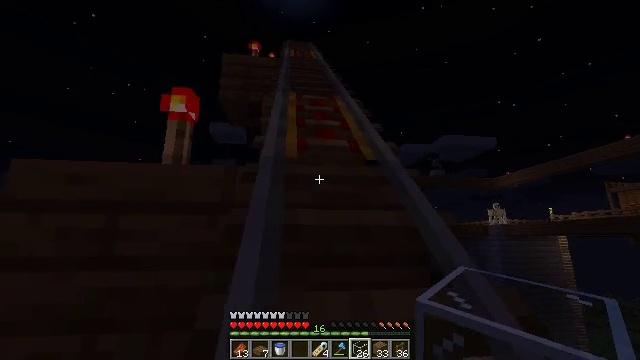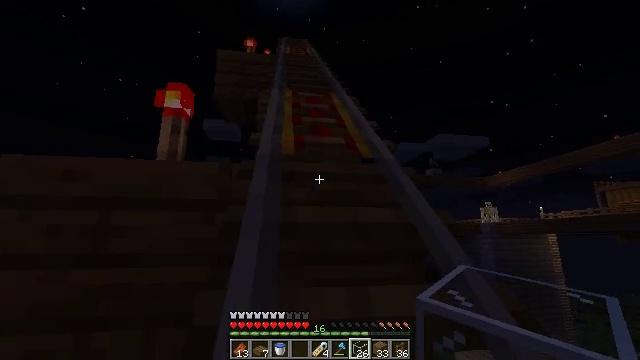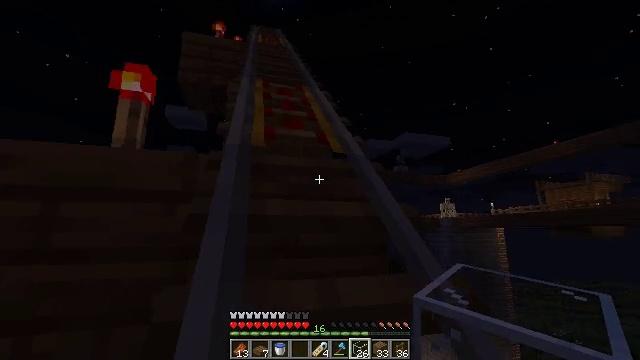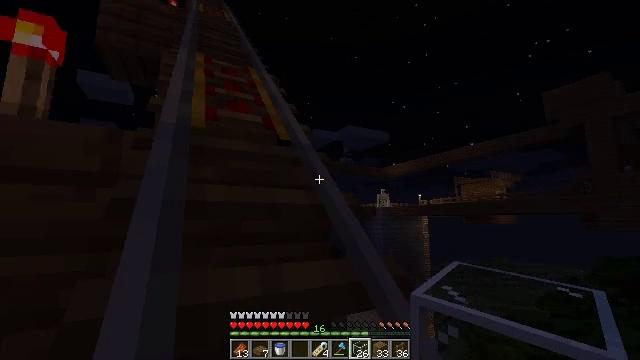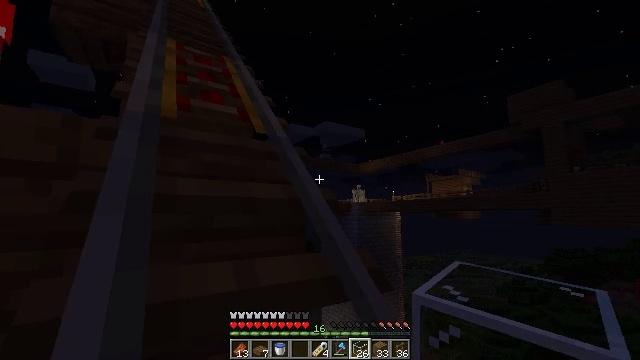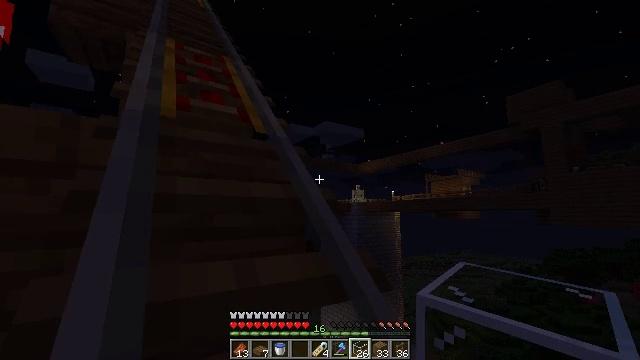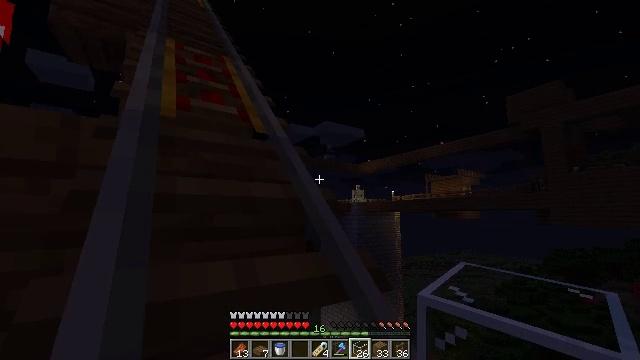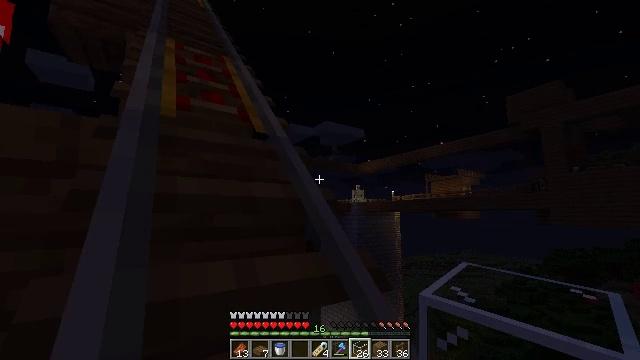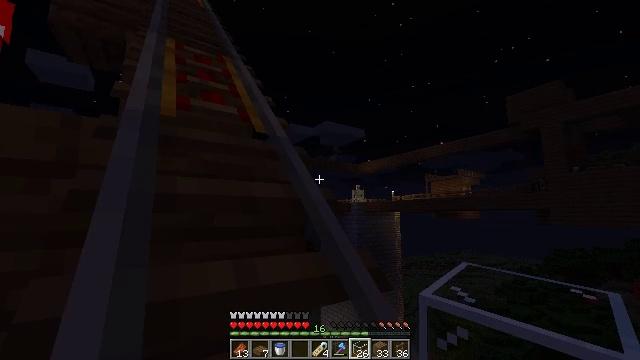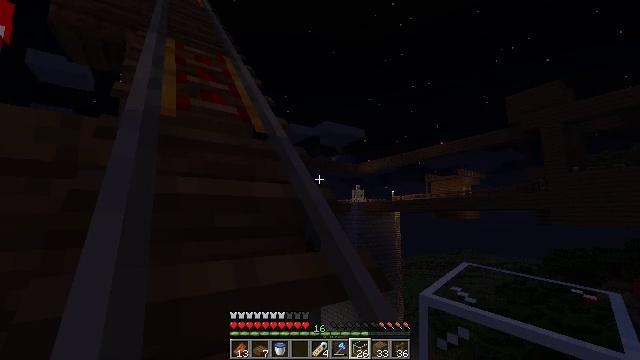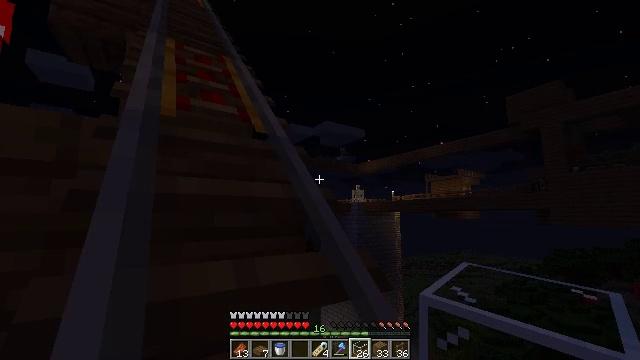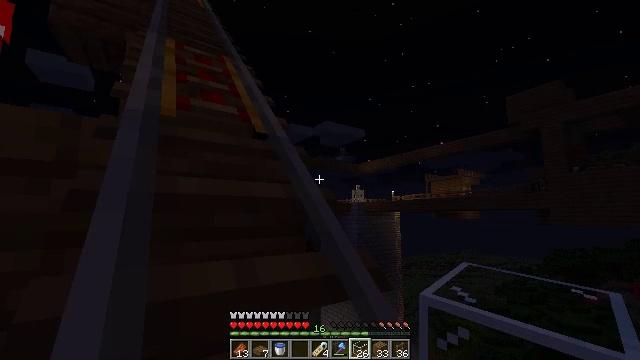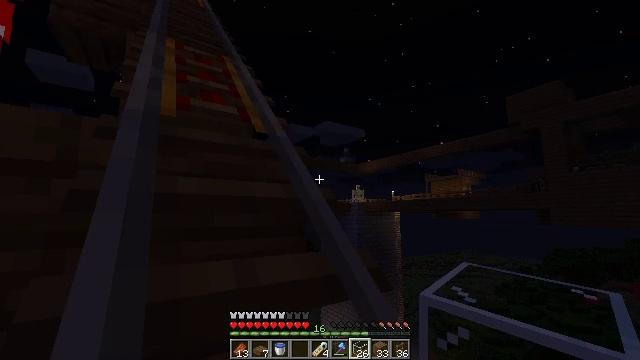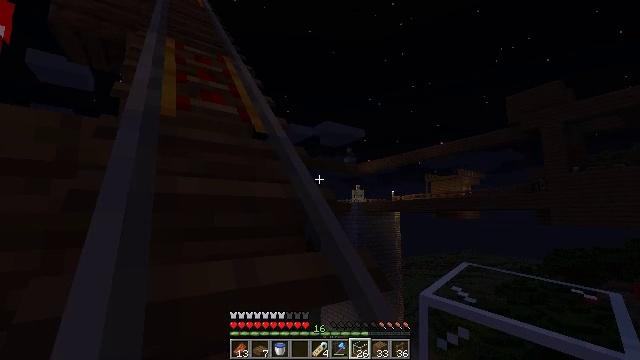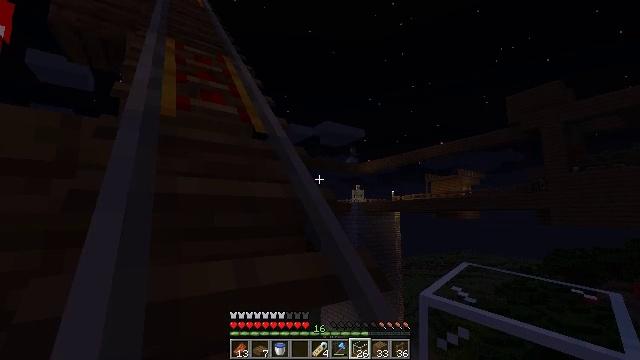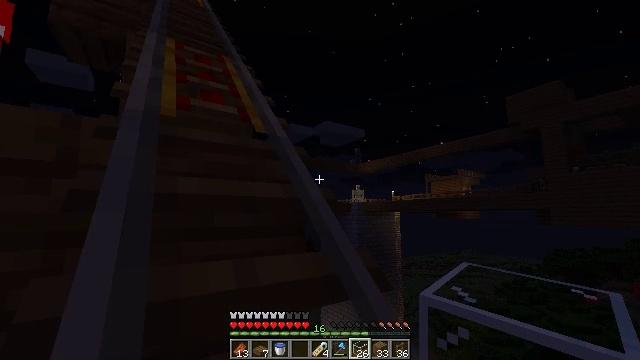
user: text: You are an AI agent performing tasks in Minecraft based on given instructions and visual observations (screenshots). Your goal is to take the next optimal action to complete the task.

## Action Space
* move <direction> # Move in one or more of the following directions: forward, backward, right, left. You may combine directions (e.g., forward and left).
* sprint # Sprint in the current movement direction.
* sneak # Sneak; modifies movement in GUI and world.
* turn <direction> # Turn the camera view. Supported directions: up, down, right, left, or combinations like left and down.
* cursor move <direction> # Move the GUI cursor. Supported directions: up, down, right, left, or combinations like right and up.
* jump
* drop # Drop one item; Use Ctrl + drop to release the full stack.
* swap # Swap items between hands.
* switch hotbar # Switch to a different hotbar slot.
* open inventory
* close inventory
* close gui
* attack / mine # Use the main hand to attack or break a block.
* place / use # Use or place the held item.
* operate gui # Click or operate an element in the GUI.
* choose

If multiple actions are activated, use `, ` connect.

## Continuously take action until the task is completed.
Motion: motion action
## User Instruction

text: Shatter the glass to collect it.
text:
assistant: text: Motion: turn right
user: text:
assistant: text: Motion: turn right and down
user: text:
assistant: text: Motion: turn right and down
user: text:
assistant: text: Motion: turn right and down
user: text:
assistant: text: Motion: no_op
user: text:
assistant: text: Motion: no_op
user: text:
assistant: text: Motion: no_op
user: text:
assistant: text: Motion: no_op
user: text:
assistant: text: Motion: no_op
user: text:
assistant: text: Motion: no_op
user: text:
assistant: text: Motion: no_op
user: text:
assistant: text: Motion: no_op
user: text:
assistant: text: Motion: no_op
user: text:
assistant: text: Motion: no_op
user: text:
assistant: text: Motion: no_op
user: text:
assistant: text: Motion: no_op
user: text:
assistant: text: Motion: no_op
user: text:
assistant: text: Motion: no_op
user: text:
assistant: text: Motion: no_op
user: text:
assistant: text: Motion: no_op
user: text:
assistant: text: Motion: no_op
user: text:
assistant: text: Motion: no_op
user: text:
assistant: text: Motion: no_op
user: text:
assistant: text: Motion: no_op
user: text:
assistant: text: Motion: no_op
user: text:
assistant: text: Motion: no_op
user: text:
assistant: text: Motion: no_op
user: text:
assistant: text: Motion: no_op
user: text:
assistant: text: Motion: turn left
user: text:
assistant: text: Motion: turn left